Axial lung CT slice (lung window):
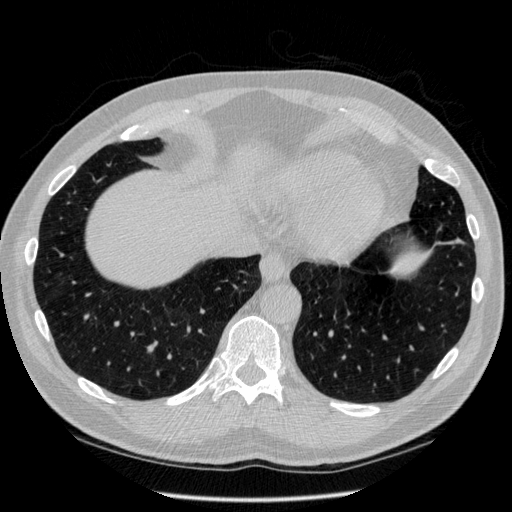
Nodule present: no